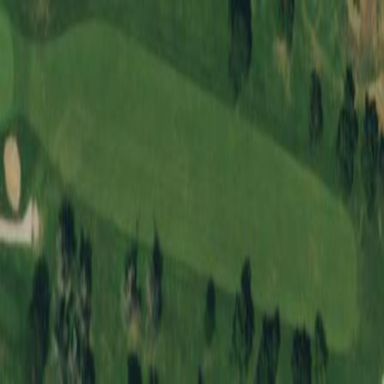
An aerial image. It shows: Well-maintained mown grass area used as golf fairway.